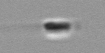
Label: flagellate_morphotype3